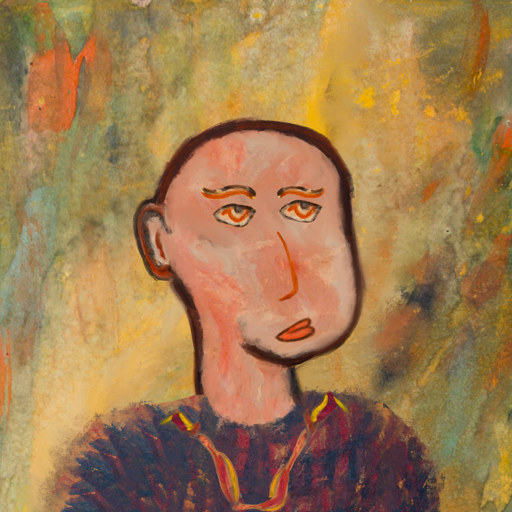
Background: Comrade, Head And Neck Side: Roy_Bahadur, Face Side: Experience, Bust: In_The_Sun, Hair Side: Blank, Head Accessory: Blank, Second Necklace: Gypsy_Mother_1, Necklace: Blank, Baby: Blank